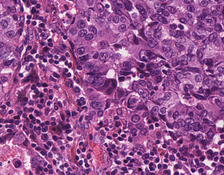
Tumor epithelial tissue: yes
Tumor-associated stroma tissue: yes
Normal tissue: no